Question: I have tried to use ks package in R to plot a two-dimensional kernel density diagram with transparent fills
Here is my code.
'''
library(ks)
B<-matrix(c(3.02,2.71,8.05,1.36,1.18,2.64,1.48,5.51,3.25,2.66,0.15,2.25,3.09,2.49,3.37,4.56,0.15,0.57,2.6,0.24,0.27,0.1,0.34,0.24,0.24,0.24,0.23,0.34,0.36,0.1,12,0.88,0.15,0.2,0.1,11.19,0.1,0.1,0.26,22.3),nrow=20,ncol=2)
f<-kde(B)
png(filename = "KDE_test.png", units="in", width=5, height=5, res=100)
plot(f,display="filled.contour2",xlim=c(-1,5),ylim=c(-3.5,5),lwd=0,lwd.fc=0.1,drawlabels=FALSE,col=c("transparent",rgb(0,0,255, maxColorValue=255, alpha=50),rgb(0,0,255, maxColorValue=255, alpha=100),rgb(0,0,255, maxColorValue=255, alpha=150)))
dev.off()
'''
However, I ended up getting a KDE plot with jagged edges. Sorry, I couldn't upload my picture, but please run this code and you will see the image I am talking about.
Does anyone know how to fix this problem or am I doing something wrong?
Many thanks.

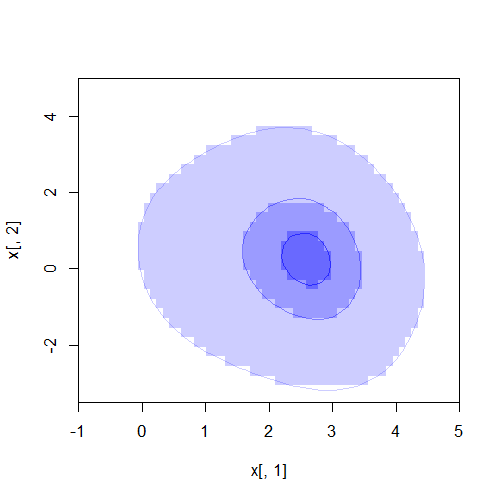
Answer: You can use the 'gridsize' option of 'kde'.
'''
library(ks)
B <- matrix(c(3.02,2.71,8.05,1.36,1.18,2.64,1.48,5.51,3.25,2.66,0.15,2.25,3.09,
2.49,3.37,4.56,0.15,0.57,2.6,0.24,0.27,0.1,0.34,0.24,0.24,0.24,0.23,
0.34,0.36,0.1,12,0.88,0.15,0.2,0.1,11.19,0.1,0.1,0.26,22.3),
nrow=20, ncol=2)
f<-kde(B, gridsize=1024)
plot(f,display="filled.contour2", xlim=c(-1,5), ylim=c(-3.5,5),
lwd=0, lwd.fc=0.1, drawlabels=FALSE,
col=c("transparent",
rgb(0,0,255, maxColorValue=255, alpha=50),
rgb(0,0,255, maxColorValue=255, alpha=100),
rgb(0,0,255, maxColorValue=255, alpha=150)))
'''
<URL>